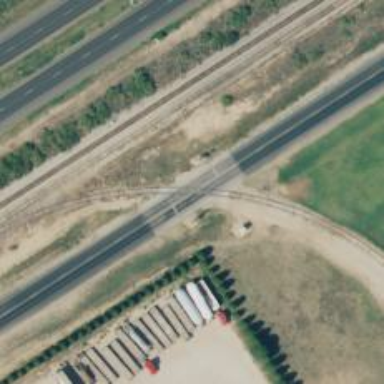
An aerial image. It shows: Level crossing with light signals and saltire markings.